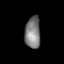
Tissue: prostate
Cell type: T cells
Senescence score: 0.7043
Nuclear area (px): 489
Mean DAPI intensity: 124.07